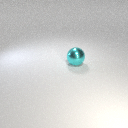
large cyan metal sphere